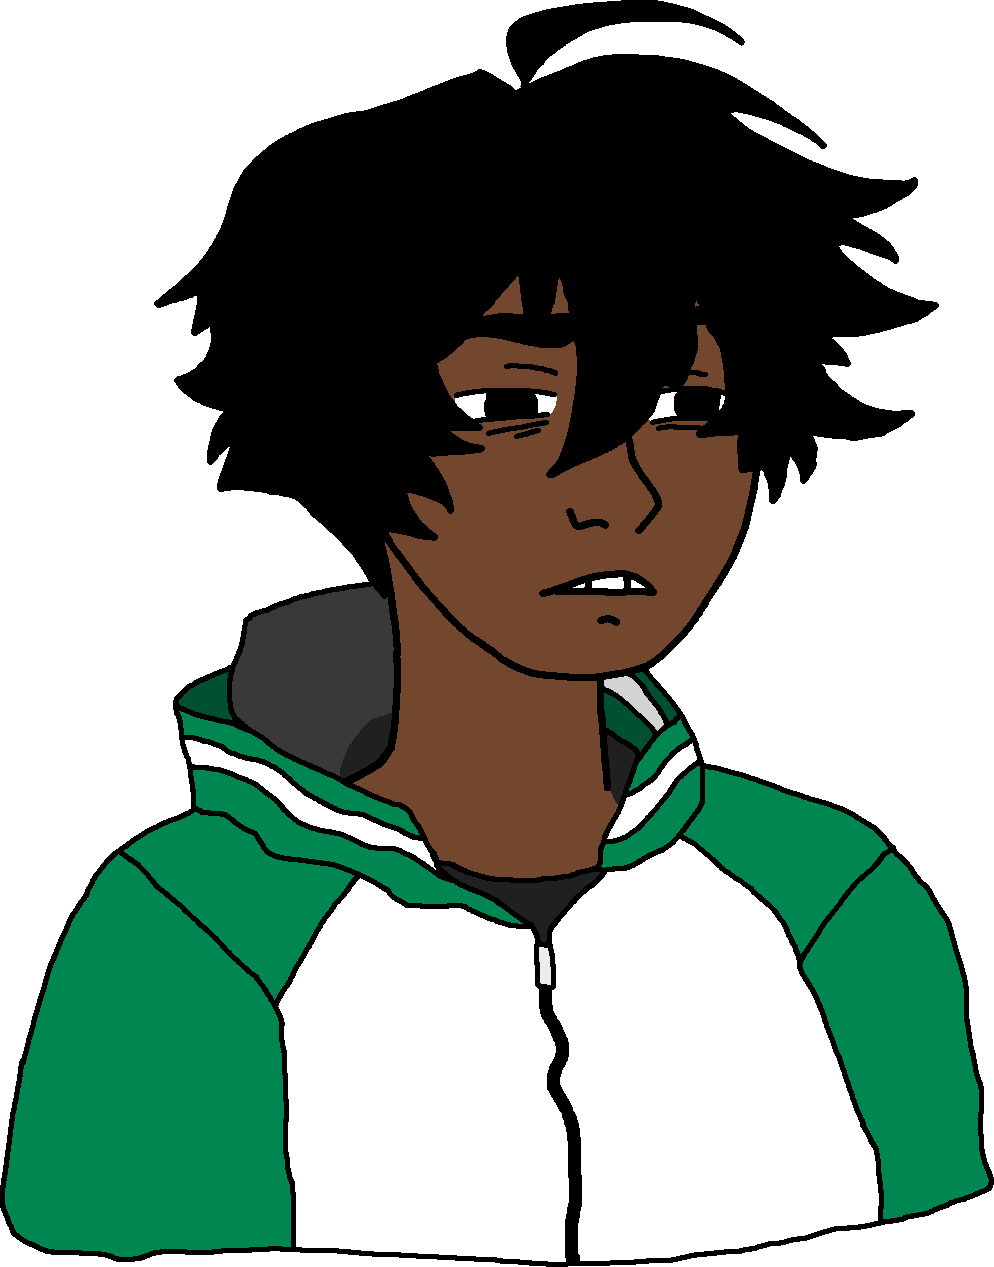
Label: 5_Twinkjak